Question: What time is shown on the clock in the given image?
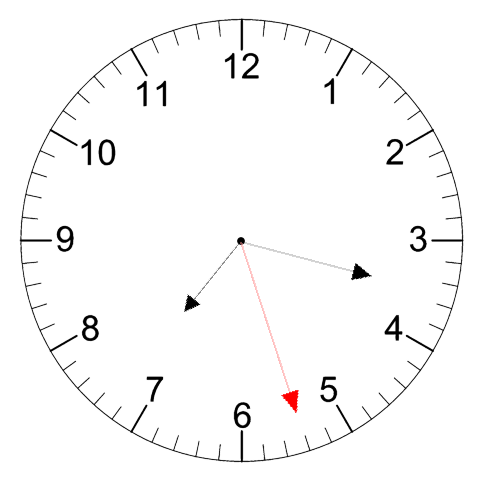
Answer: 07:17:27